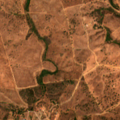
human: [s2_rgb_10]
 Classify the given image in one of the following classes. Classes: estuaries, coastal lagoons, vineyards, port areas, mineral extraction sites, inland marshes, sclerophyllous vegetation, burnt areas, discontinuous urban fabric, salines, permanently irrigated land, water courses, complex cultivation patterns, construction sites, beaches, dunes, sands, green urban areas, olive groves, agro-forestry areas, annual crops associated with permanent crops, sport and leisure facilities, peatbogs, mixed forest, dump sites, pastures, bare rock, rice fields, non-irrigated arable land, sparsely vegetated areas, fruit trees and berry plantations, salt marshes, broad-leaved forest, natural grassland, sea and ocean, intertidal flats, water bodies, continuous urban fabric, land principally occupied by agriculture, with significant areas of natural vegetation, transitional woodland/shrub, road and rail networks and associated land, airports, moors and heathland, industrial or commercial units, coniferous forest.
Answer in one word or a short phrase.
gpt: agro-forestry areas